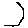
Label: hexagon